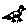
Label: bird